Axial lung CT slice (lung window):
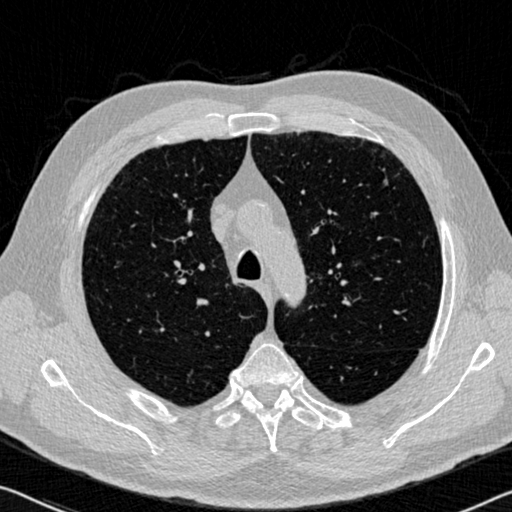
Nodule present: yes
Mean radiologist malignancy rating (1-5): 2.333